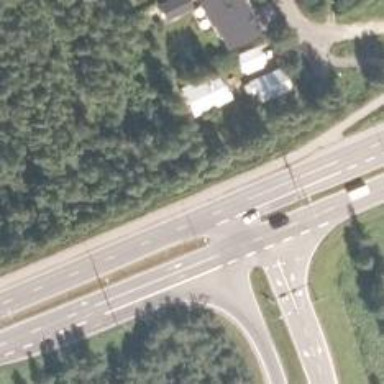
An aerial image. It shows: Cycleway.